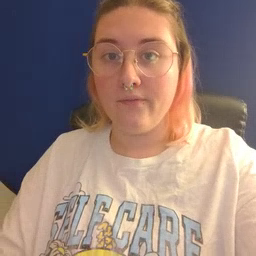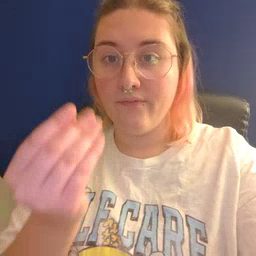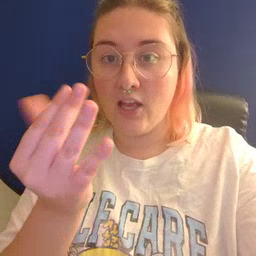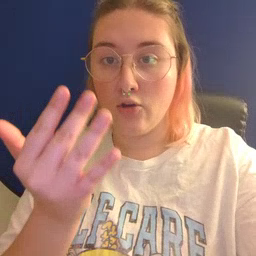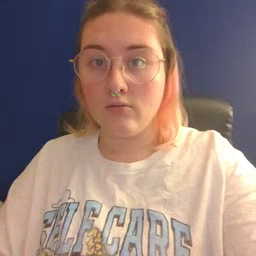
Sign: finger